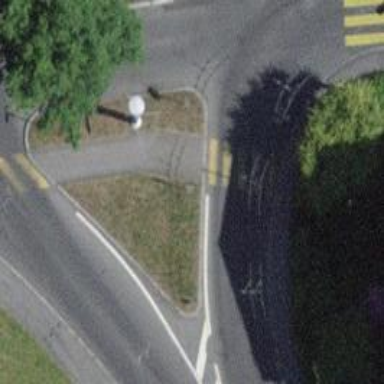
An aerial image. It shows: Residential road with asphalt surface and trolley wires.